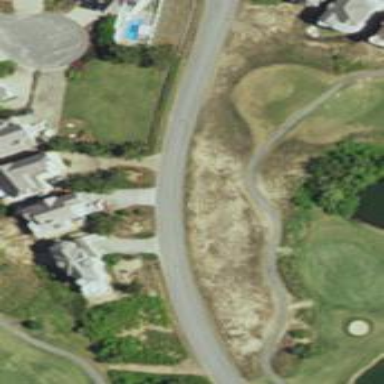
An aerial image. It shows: Path used for both walking and golf.